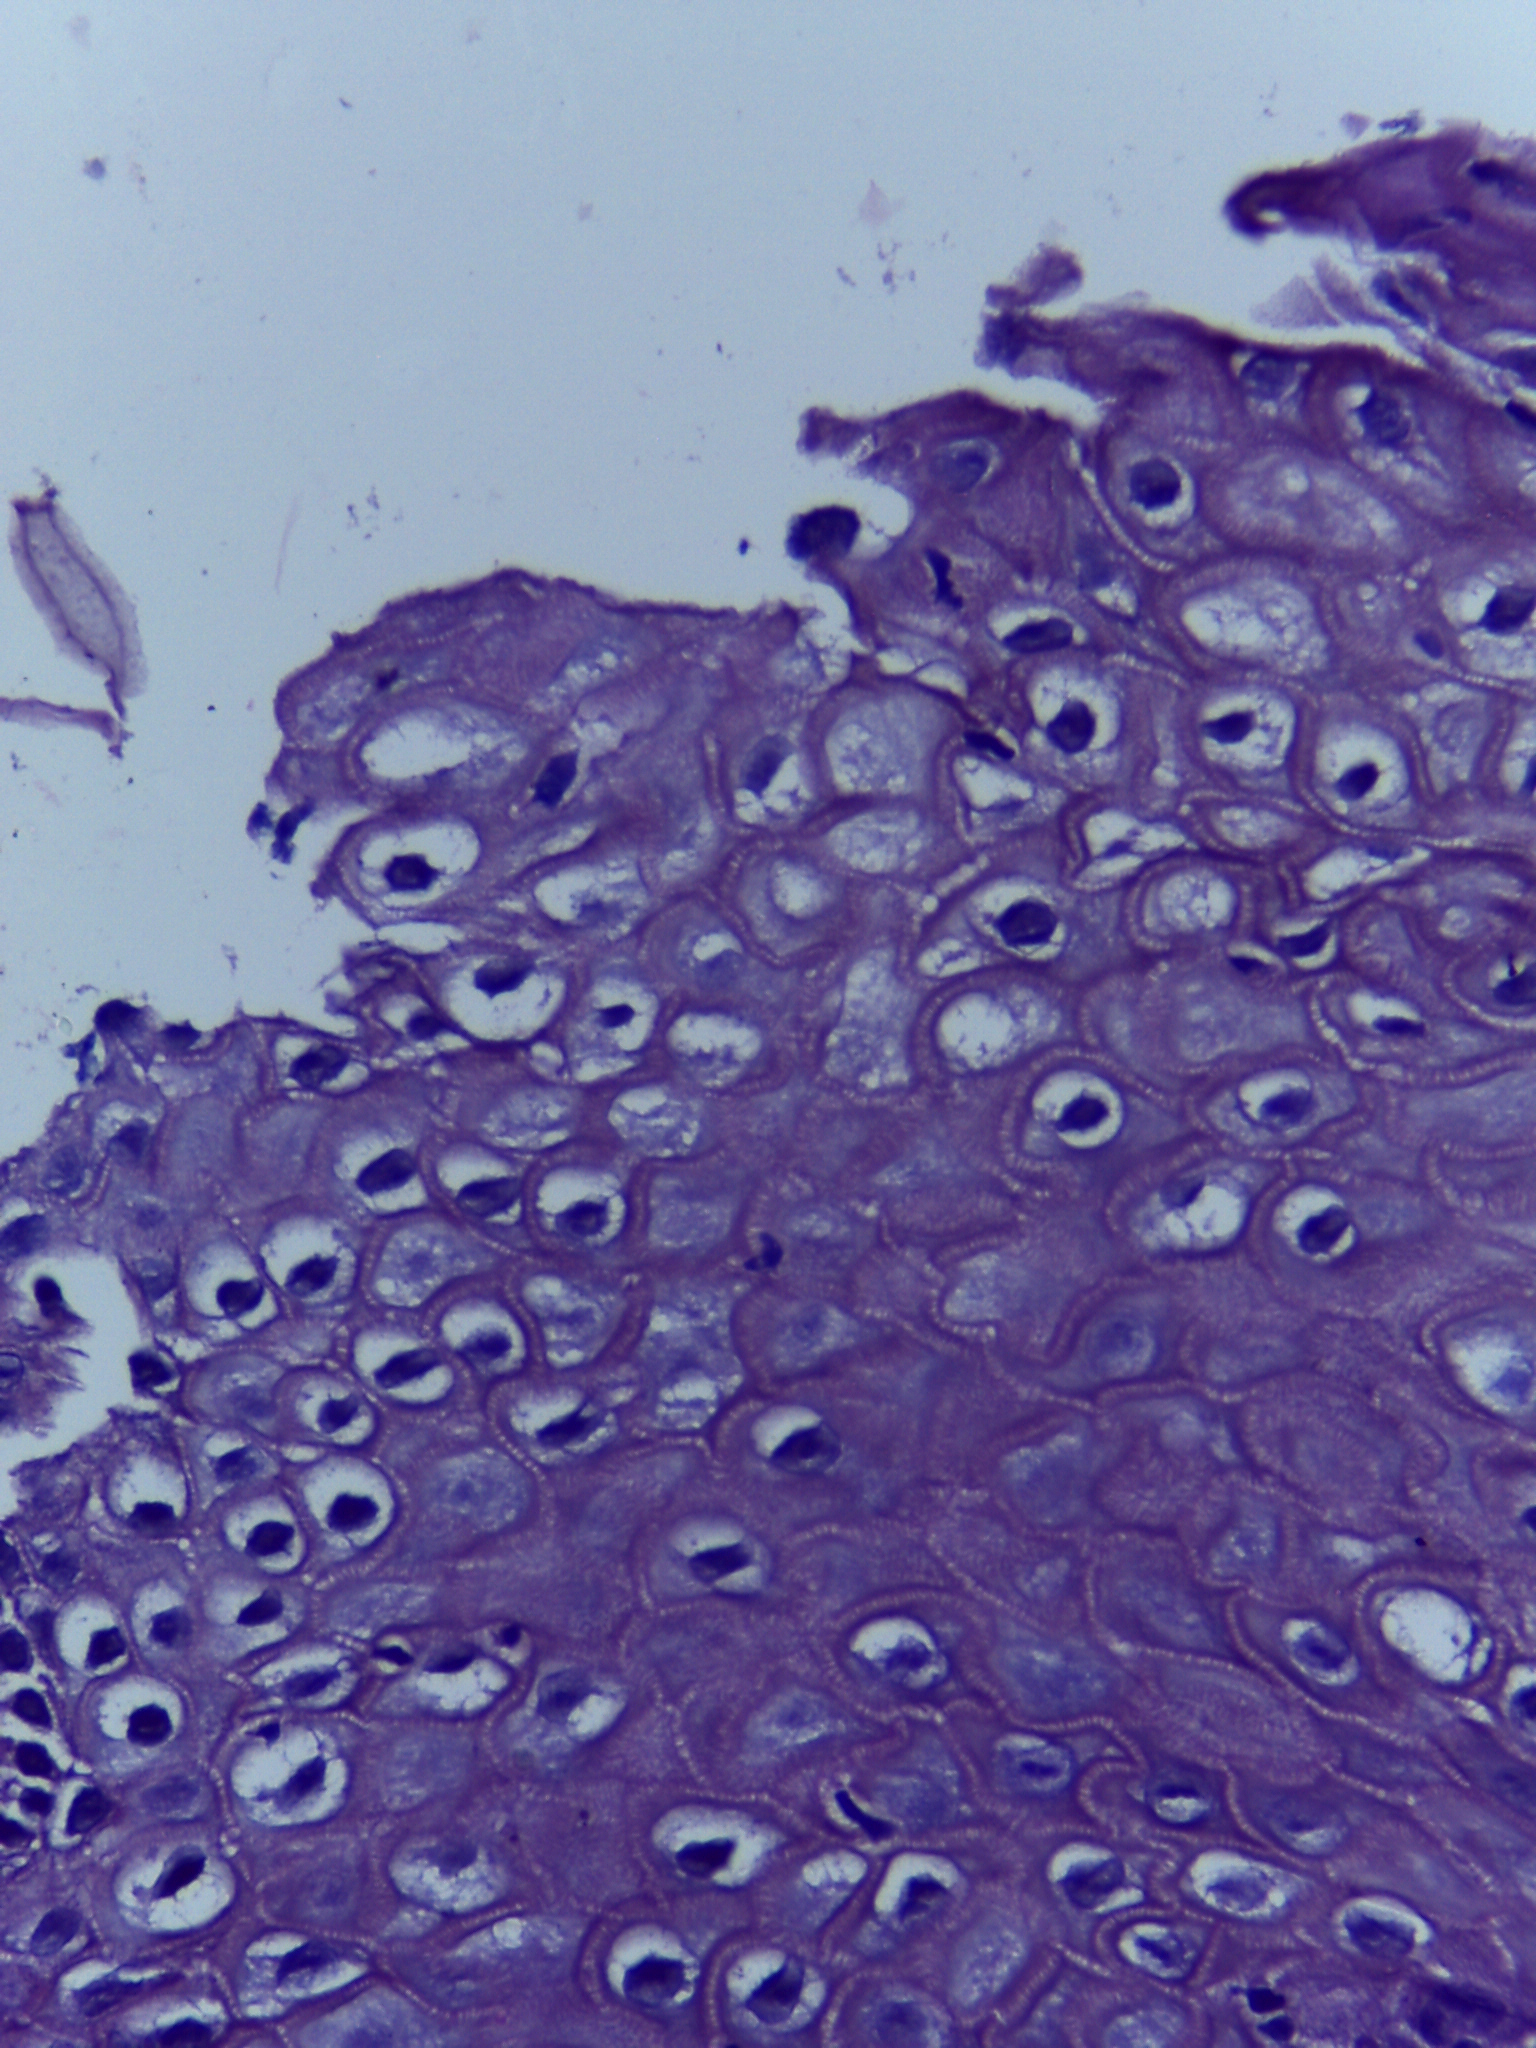
Diagnosis: Normal